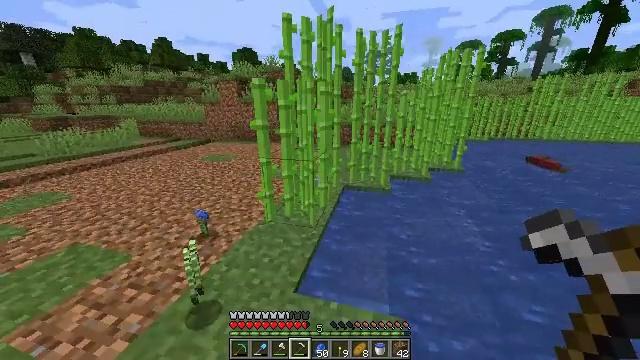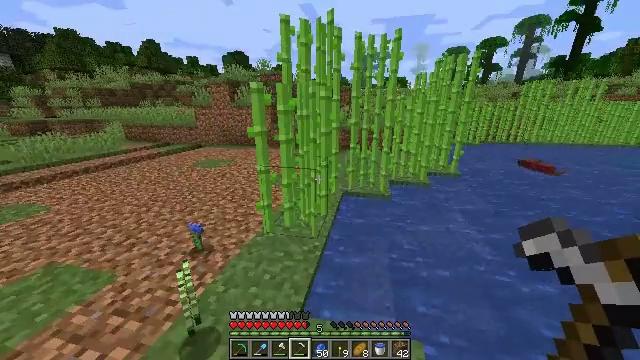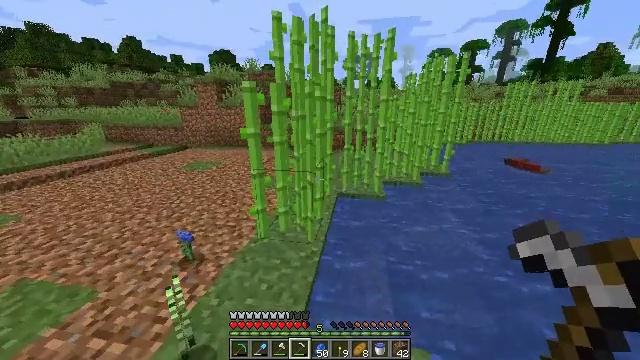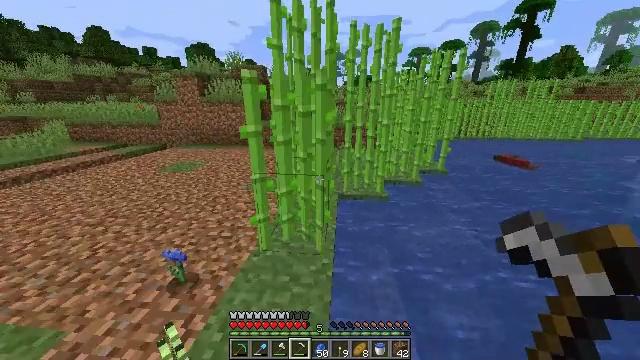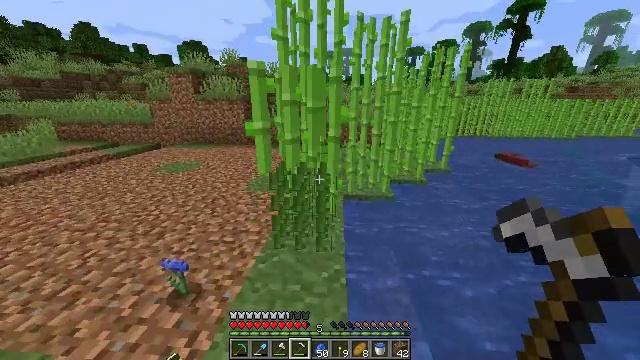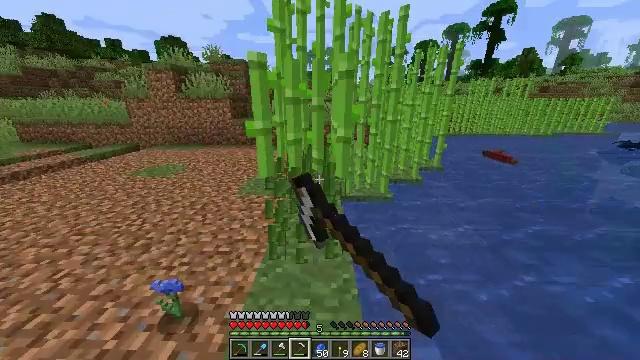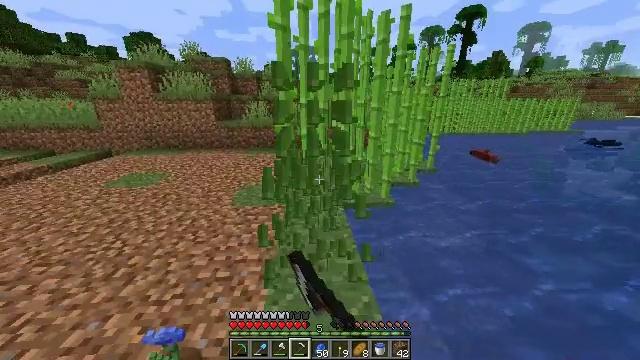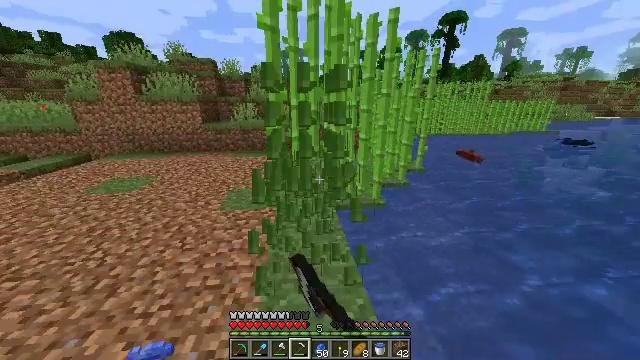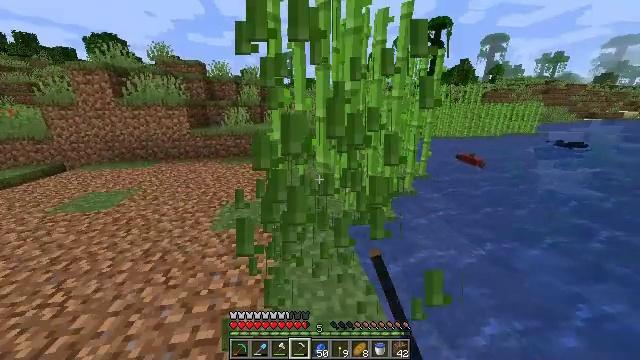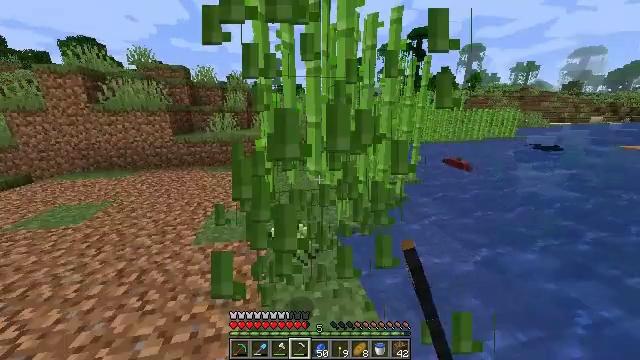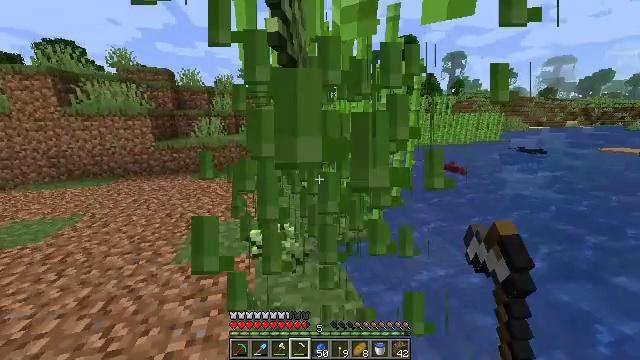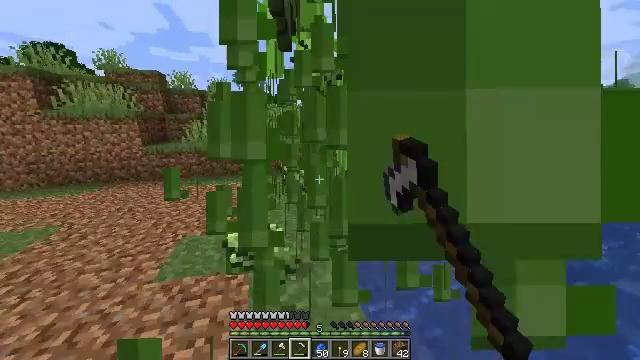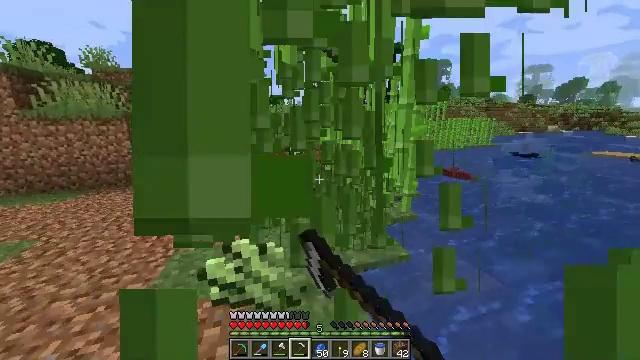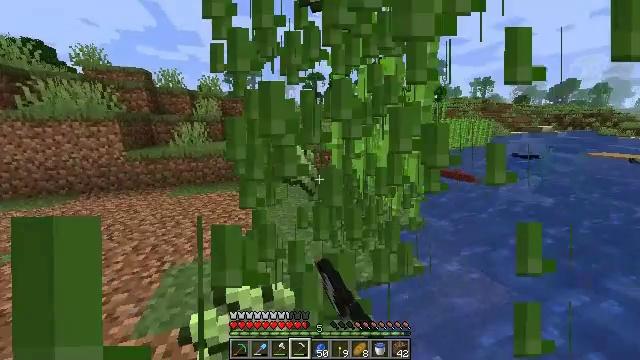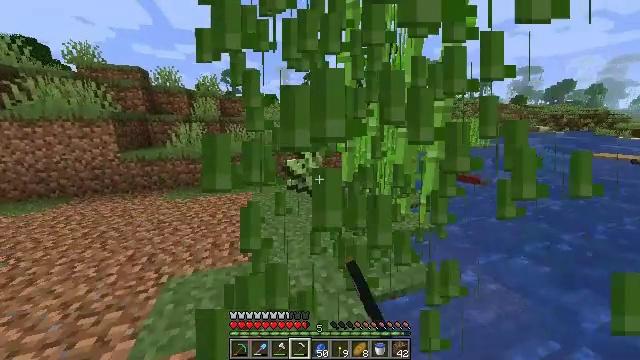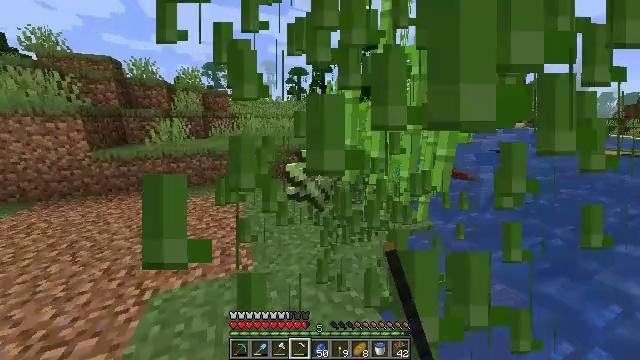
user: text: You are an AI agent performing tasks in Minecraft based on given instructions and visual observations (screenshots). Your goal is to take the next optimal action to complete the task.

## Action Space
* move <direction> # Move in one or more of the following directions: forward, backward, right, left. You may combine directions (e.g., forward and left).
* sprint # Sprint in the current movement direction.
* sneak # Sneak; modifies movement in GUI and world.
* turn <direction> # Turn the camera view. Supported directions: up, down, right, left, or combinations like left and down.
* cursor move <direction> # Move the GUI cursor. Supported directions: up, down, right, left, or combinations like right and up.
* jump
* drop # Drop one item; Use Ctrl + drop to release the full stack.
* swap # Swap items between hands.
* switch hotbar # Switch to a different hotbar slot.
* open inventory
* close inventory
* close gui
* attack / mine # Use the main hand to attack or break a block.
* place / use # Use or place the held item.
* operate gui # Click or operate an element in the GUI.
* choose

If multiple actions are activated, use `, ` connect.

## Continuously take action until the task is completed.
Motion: motion action
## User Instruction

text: Collect sugar cane near water sources.
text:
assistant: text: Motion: move forward and move left, sprint, turn right
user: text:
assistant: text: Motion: move forward and move left, sprint, turn right
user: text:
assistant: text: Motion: move forward and move left, sprint, turn right
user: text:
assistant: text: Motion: move forward and move left, sprint, turn right, attack / mine
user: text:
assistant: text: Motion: move forward and move left, turn right, attack / mine
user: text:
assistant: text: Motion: move forward and move left, turn right, attack / mine
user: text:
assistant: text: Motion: move forward, turn right, attack / mine
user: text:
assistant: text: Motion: move forward, turn right, attack / mine
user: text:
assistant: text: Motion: move forward, turn right and up, attack / mine
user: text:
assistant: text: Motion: move forward, turn right and up, attack / mine
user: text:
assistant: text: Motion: move forward and move left, turn right, attack / mine
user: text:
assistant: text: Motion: move forward and move left, turn right, attack / mine
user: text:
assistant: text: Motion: move forward and move left, attack / mine
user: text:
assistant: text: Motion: move forward and move left, attack / mine
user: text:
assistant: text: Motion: move forward and move left, turn right and down, attack / mine
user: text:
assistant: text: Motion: attack / mine